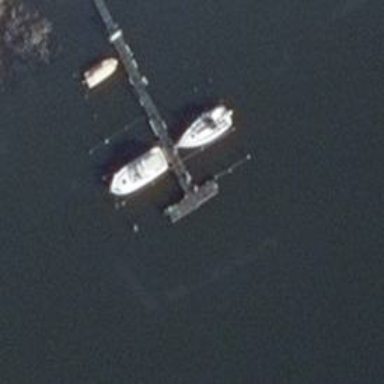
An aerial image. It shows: Man-made pier.